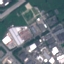
Land use / land cover class: Industrial